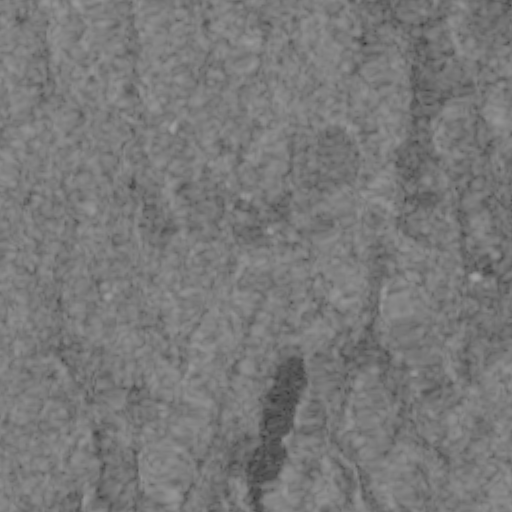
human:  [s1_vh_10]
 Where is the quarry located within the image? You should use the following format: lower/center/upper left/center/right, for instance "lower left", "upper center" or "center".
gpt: The quarry is located in the center left of the image.
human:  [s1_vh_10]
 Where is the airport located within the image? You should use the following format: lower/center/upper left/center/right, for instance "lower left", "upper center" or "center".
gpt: There is no airport in the image.

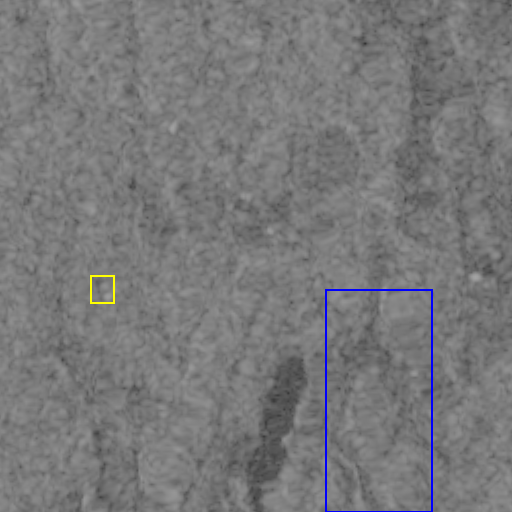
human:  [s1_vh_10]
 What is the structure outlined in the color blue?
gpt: The structure outlined in blue is a crop field.
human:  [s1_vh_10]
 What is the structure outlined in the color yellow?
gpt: The structure outlined in yellow is a quarry.
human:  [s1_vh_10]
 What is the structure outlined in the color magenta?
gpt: There is no magenta outline.